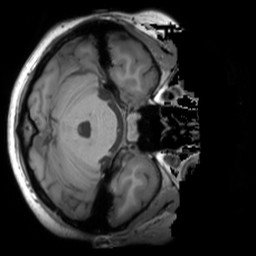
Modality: T1w
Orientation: axial
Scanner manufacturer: siemens
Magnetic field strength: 3 T
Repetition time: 1.9 s
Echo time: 0.00267 s